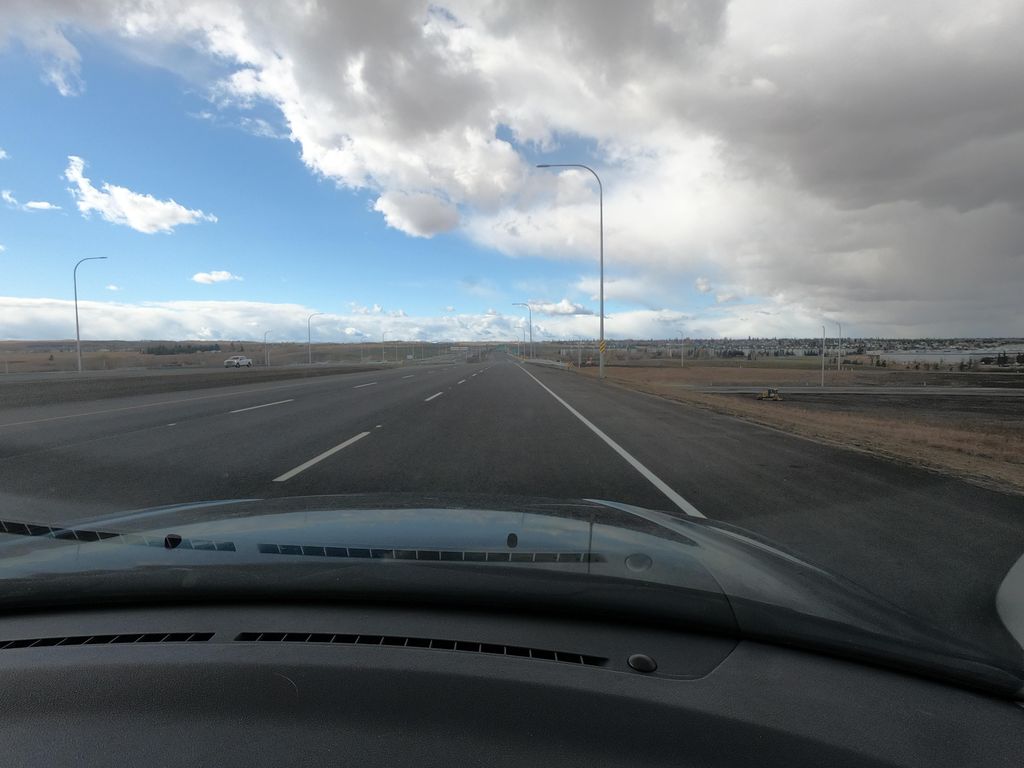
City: calgary